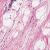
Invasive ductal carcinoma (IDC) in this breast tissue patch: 0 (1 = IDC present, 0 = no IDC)